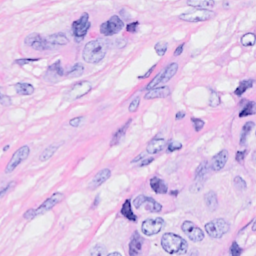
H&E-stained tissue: Breast